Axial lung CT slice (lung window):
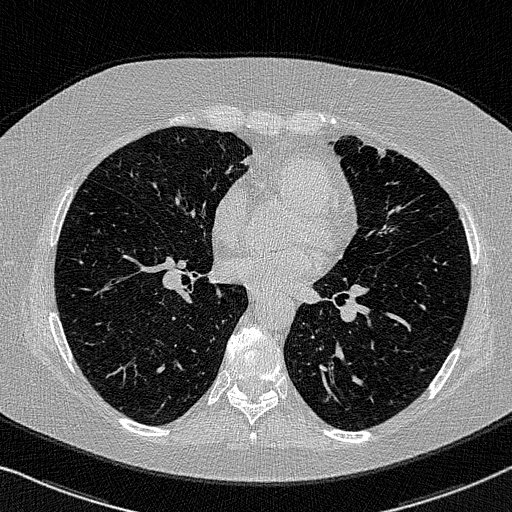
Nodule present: no